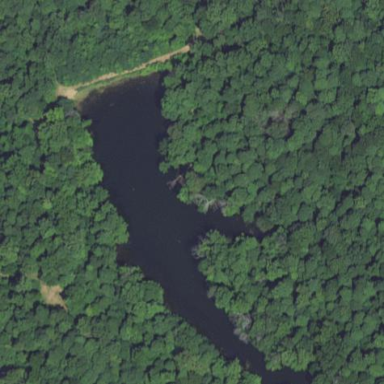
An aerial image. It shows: Peaceful pond surrounded by nature.